Field crop: maize
Growth stage: 2
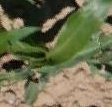
Species: maize